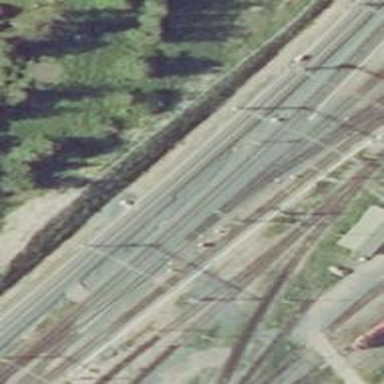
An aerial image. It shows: Electrified rail siding with contact line.